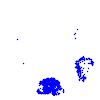
Particle: proton